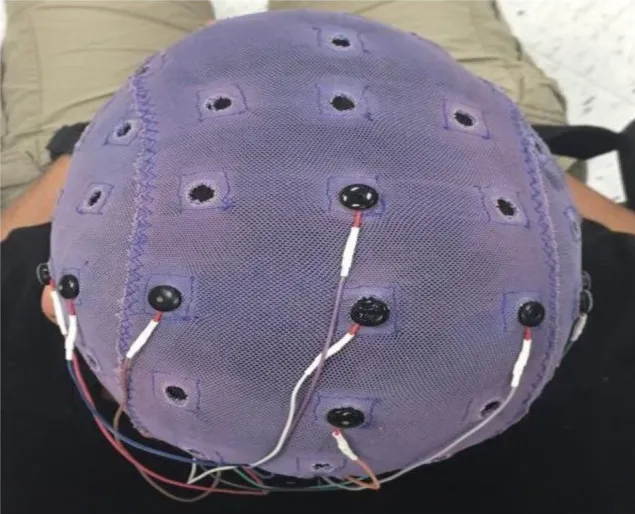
The ECI conductive electro-gel by. was used in this current study.
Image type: medical_photograph (skin_photograph)